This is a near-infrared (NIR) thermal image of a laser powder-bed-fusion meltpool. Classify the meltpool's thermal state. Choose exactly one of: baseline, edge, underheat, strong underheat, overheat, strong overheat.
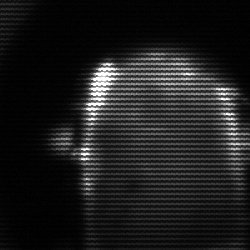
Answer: baseline